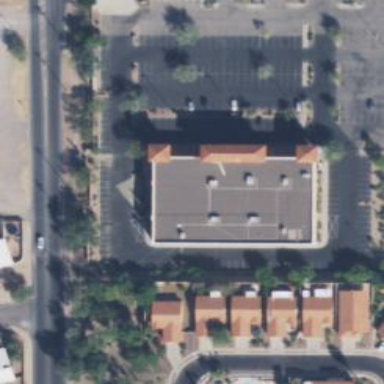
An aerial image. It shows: Retail building.